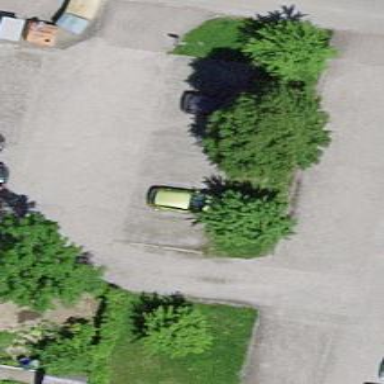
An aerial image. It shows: Parking area with surface.